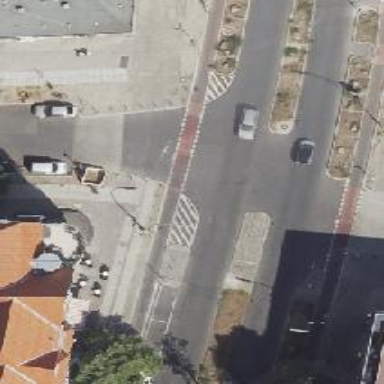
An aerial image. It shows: Unmarked road crossing.